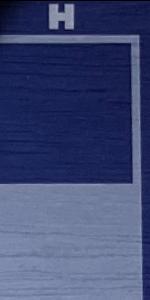
Label: Empty